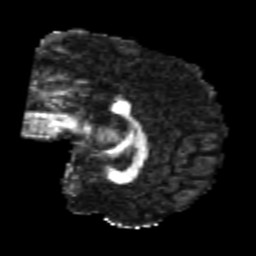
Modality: FA
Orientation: sagittal
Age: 24
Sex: male
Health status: healthy
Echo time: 0.074 s